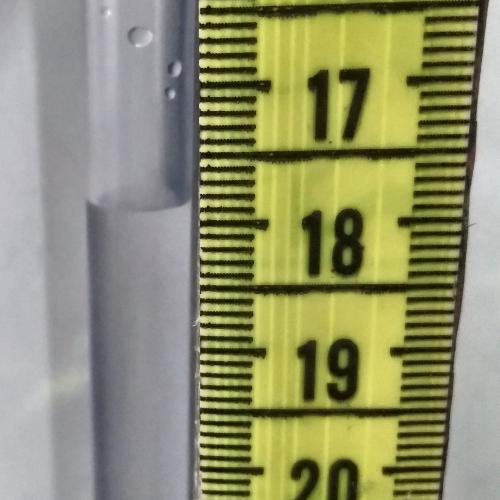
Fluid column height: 17.9 cm